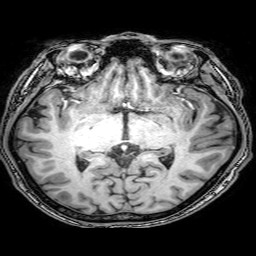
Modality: T1w
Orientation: coronal
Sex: male
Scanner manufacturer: philips
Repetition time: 0.008163 s
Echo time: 0.00374 s